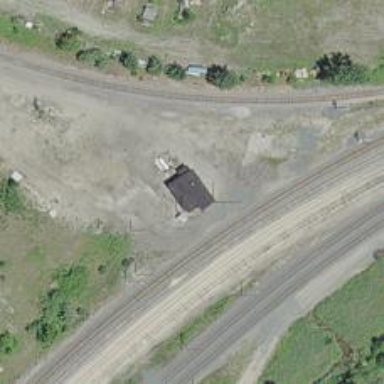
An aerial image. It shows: Railway junction.